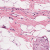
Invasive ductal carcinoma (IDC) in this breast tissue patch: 0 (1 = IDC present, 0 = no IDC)